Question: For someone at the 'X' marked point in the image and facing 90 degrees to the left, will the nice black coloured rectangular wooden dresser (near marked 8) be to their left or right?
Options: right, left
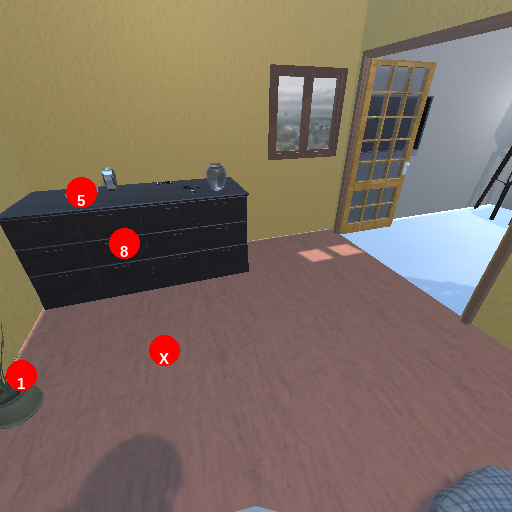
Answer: right